Question: I am trying to write a small media player using GTK+ and GStreamer and currently using the XOverlay Interface to embed the video in a GtkDrawing Area the mainwindow.
The program was compiled using this command:
'''
g++ /home/phongcao/cacao.cc -o /home/phongcao/cacao 'pkg-config --cflags --libs gtk+-2.0 gstreamer-0.10 gstreamer-plugins-base-0.10 gstreamer-interfaces-0.10'
'''
The problem is that the video was displayed in a window (instead of of the main window):

Here is the source code of the program:
'''
#include <gst/interfaces/xoverlay.h>
#include <gtk/gtk.h>
#include <gst/gst.h>
#include <gdk/gdkx.h>
GstElement *play;
GtkAdjustment *progress;
GtkWidget *mainwindow, *drawingarea;
class TopWin
{
public:
TopWin();
~TopWin();
int Initialize(int argc, char *argv[]);
int Execute();
static void FileChooser(GtkButton *button, GtkWindow *mainwindow);
static int Play(gchar *addr);
static gboolean print_position(GstElement *element);
private:
};
TopWin::TopWin() {
}
TopWin::~TopWin() {
}
gboolean TopWin::print_position(GstElement *play) {
GstFormat fmt = GST_FORMAT_TIME;
gint64 pos, len;
if (gst_element_query_position(play, &fmt, &pos) && gst_element_query_duration(play, &fmt, &len)) {
g_print("Time: %" GST_TIME_FORMAT " / %" GST_TIME_FORMAT "
", GST_TIME_ARGS(pos), GST_TIME_ARGS(len));
gtk_adjustment_set_value(GTK_ADJUSTMENT(progress), (pos*100)/len);
}
return TRUE;
}
int TopWin::Play(gchar *addr) {
GMainLoop *loop;
GstBus *bus;
loop = g_main_loop_new(NULL, FALSE);
play = gst_element_factory_make("playbin", "play");
g_object_set(G_OBJECT(play), "uri", addr, NULL);
bus = gst_pipeline_get_bus(GST_PIPELINE(play));
gst_object_unref(bus);
GstElement* x_overlay = gst_element_factory_make("xvimagesink", "videosink");
g_object_set(G_OBJECT(play), "video-sink", x_overlay, NULL);
gst_x_overlay_set_window_handle(GST_X_OVERLAY(x_overlay), GDK_WINDOW_XID(drawingarea->window));
gst_element_set_state(play, GST_STATE_NULL);
g_timeout_add(1000, (GSourceFunc) print_position, play);
gtk_adjustment_set_value(GTK_ADJUSTMENT(progress), 0);
gst_element_set_state(play, GST_STATE_PLAYING);
g_main_loop_run(loop);
gst_element_set_state(play, GST_STATE_NULL);
gst_object_unref(GST_OBJECT(play));
gtk_widget_show_all(mainwindow);
gtk_widget_realize(drawingarea);
return 0;
}
void TopWin::FileChooser(GtkButton *button, GtkWindow *mainwindow) {
GtkWidget *filechooser;
gchar *uri;
filechooser = gtk_file_chooser_dialog_new("Open File...", mainwindow, GTK_FILE_CHOOSER_ACTION_OPEN, GTK_STOCK_CANCEL, GTK_RESPONSE_CANCEL, GTK_STOCK_OK, GTK_RESPONSE_OK, NULL);
gtk_file_chooser_set_select_multiple(GTK_FILE_CHOOSER(filechooser), FALSE);
gint response = gtk_dialog_run(GTK_DIALOG(filechooser));
if (response == GTK_RESPONSE_OK) {
uri = gtk_file_chooser_get_uri(GTK_FILE_CHOOSER(filechooser));
gtk_widget_destroy(filechooser);
Play(uri);
g_free(uri);
}
else if (response == GTK_RESPONSE_CANCEL) {
gtk_widget_destroy(filechooser);
}
}
int TopWin::Initialize(int argc, char *argv[]) {
GtkWidget *playbutton, *openbutton, *volumebutton;
GtkWidget *prefbutton, *notebook;
GtkWidget *vbox, *hbox;
GtkWidget *entry, *hscale;
gtk_init(&argc, &argv);
gst_init(&argc, &argv);
mainwindow = gtk_window_new(GTK_WINDOW_TOPLEVEL);
gtk_container_set_border_width(GTK_CONTAINER(mainwindow), 0);
g_signal_connect(G_OBJECT(mainwindow), "destroy", G_CALLBACK(gtk_main_quit), NULL);
playbutton = gtk_button_new();
gtk_button_set_image(GTK_BUTTON(playbutton), gtk_image_new_from_stock(GTK_STOCK_MEDIA_PLAY, GTK_ICON_SIZE_SMALL_TOOLBAR));
openbutton = gtk_button_new();
gtk_button_set_image(GTK_BUTTON(openbutton), gtk_image_new_from_stock(GTK_STOCK_OPEN, GTK_ICON_SIZE_SMALL_TOOLBAR));
g_signal_connect(G_OBJECT(openbutton), "clicked", G_CALLBACK(TopWin::FileChooser), (gpointer) mainwindow);
volumebutton = gtk_button_new();
gtk_button_set_image(GTK_BUTTON(volumebutton), gtk_image_new_from_file("volume.png"));
prefbutton = gtk_button_new();
gtk_button_set_image(GTK_BUTTON(prefbutton), gtk_image_new_from_stock(GTK_STOCK_EXECUTE, GTK_ICON_SIZE_SMALL_TOOLBAR));
entry = gtk_entry_new();
progress = GTK_ADJUSTMENT(gtk_adjustment_new(0.00, 0.00, 100.00, 1.00, 0.00, 0.00));
hscale = gtk_hscale_new(progress);
gtk_scale_set_draw_value(GTK_SCALE(hscale), FALSE);
gtk_widget_set_size_request(hscale, 200, NULL);
hbox = gtk_hbox_new(FALSE, 0);
drawingarea = gtk_drawing_area_new();
vbox = gtk_vbox_new(FALSE, 0);
gtk_box_pack_start(GTK_BOX(hbox), openbutton, FALSE, FALSE, 2);
gtk_box_pack_start(GTK_BOX(hbox), playbutton, FALSE, FALSE, 2);
gtk_box_pack_start(GTK_BOX(hbox), hscale, FALSE, FALSE, 2);
gtk_box_pack_start(GTK_BOX(hbox), volumebutton, FALSE, FALSE, 2);
gtk_box_pack_start(GTK_BOX(hbox), entry, TRUE, TRUE, 2);
gtk_box_pack_start(GTK_BOX(hbox), prefbutton, FALSE, FALSE, 2);
gtk_button_set_relief(GTK_BUTTON(playbutton), GTK_RELIEF_NONE);
gtk_button_set_relief(GTK_BUTTON(openbutton), GTK_RELIEF_NONE);
gtk_button_set_relief(GTK_BUTTON(volumebutton), GTK_RELIEF_NONE);
gtk_button_set_relief(GTK_BUTTON(prefbutton), GTK_RELIEF_NONE);
gtk_box_pack_start(GTK_BOX(vbox), hbox, FALSE, FALSE, 0);
gtk_box_pack_start(GTK_BOX(vbox), drawingarea, FALSE, FALSE, 0);
gtk_container_add(GTK_CONTAINER(mainwindow), vbox);
gtk_widget_show_all(mainwindow);
gtk_widget_realize(drawingarea);
return 0;
}
int TopWin::Execute() {
gtk_main();
return 0;
}
int main(int argc, char *argv[])
{
int result = 0;
TopWin* topwin = new TopWin();
if (0 == topwin->Initialize(argc, argv)) {
result = topwin->Execute();
}
delete topwin;
return result;
}
'''
Thank you for helping me with this problem! I have spent almost 3 days scratching over my head for this. The XOverlay reference on GStreamer website is so confusing... :(
Please tell me if you need any additional information... Thank you!!
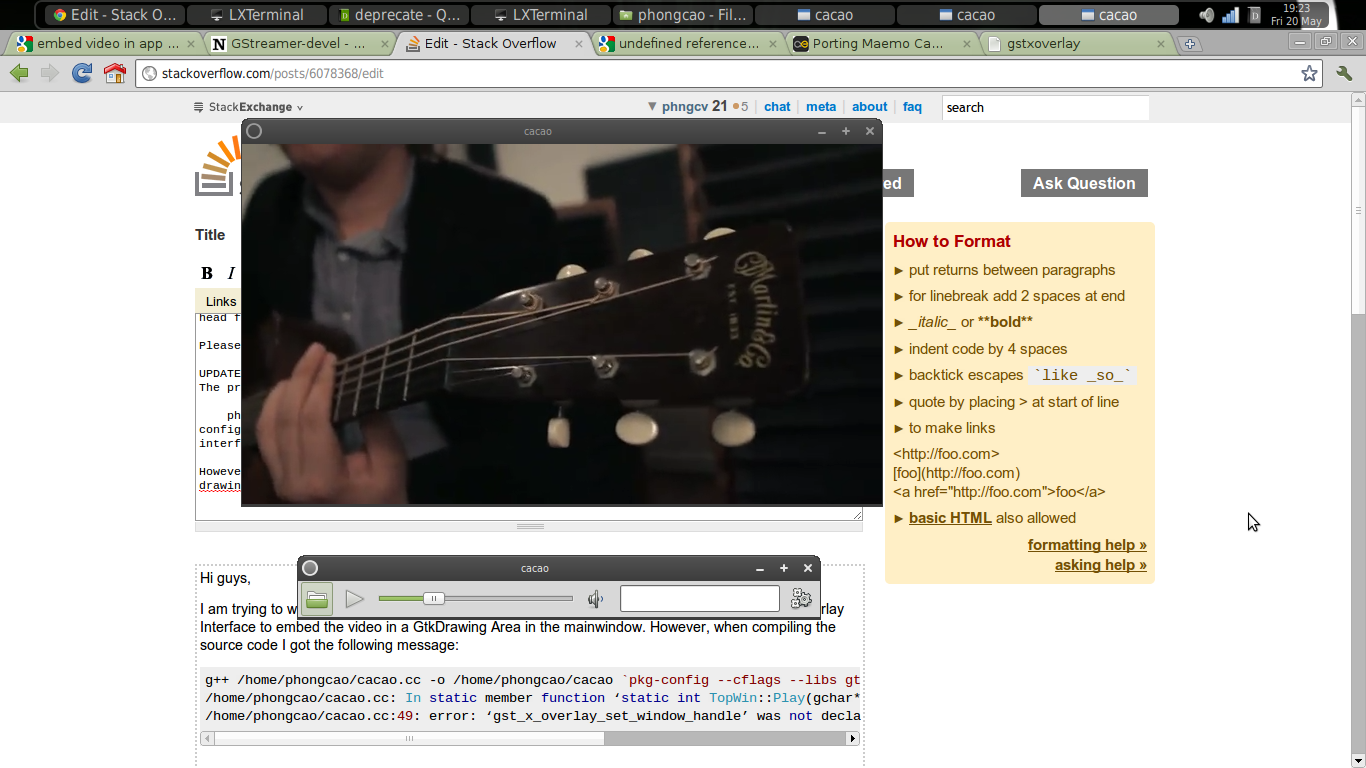
Answer: You need to do something like this:
'''
GstElement* x_overlay=gst_element_factory_make ("xvimagesink", "videosink");
g_object_set(G_OBJECT(play),"video-sink",x_overlay,NULL);
gst_x_overlay_set_window_handle(GST_X_OVERLAY(x_overlay), GDK_WINDOW_XID(drawingarea->window));
'''
Create new XV video sink. Set it as video sink of your playbin. Attach xv video sink to your drawingarea window ID. You also need to add 'drawingarea' to some container before that.
Your program produces warnings and gtk errors, they may be source of some of your problems better fix them.